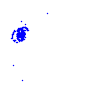
Particle: pion